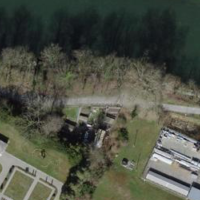
EUNIS habitat code: 55
Species observed at this site:
Primula veris